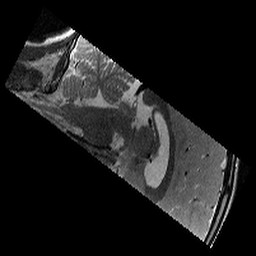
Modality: T2w
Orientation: sagittal
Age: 9
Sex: male
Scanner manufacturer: siemens
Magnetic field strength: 3 T
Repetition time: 9.23 s
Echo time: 0.067 s